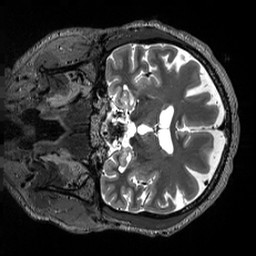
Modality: T2w
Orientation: coronal
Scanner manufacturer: siemens
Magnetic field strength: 3 T
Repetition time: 3.2 s
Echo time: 0.564 s